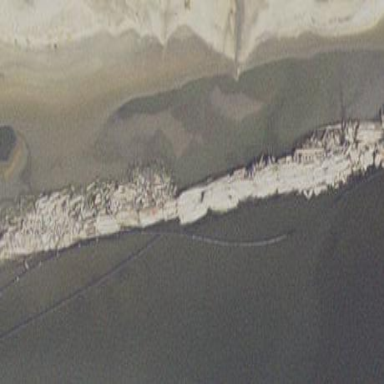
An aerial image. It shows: Breakwater structure.